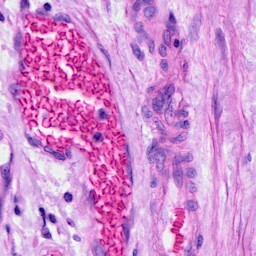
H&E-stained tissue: Ovarian